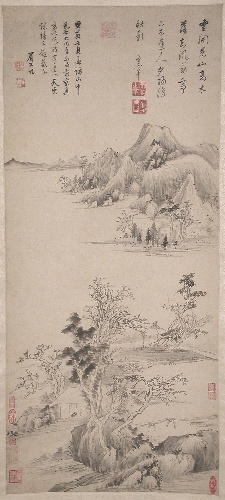
Title: 明    董其昌    秋山圖  軸|Autumn Mountains
Artist: Dong Qichang
Artist bio: Chinese, 1555–1636
Object type: Hanging scroll
Classification: Paintings
Medium: Hanging scroll; ink on paper
Culture: China
Period: Ming dynasty (1368–1644)
Dimensions: Image: 37 5/8 x 16 3/4 in. (95.6 x 42.5 cm)
Overall with mounting: 84 5/8 x 23 in. (214.9 x 58.4 cm)
Overall with knobs: 84 5/8 x 25 3/4 in. (214.9 x 65.4 cm)
Department: Asian Art
Credit line: Bequest of John M. Crawford Jr., 1988
Accession year: 1989
Repository: Metropolitan Museum of Art, New York, NY
Tags: Mountains|Landscapes